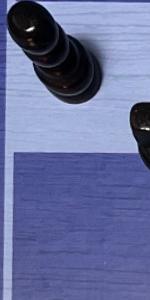
Label: Empty